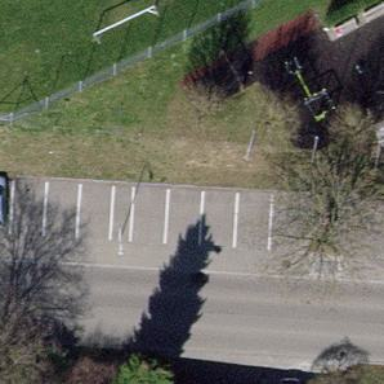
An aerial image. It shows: Parking area with surface.